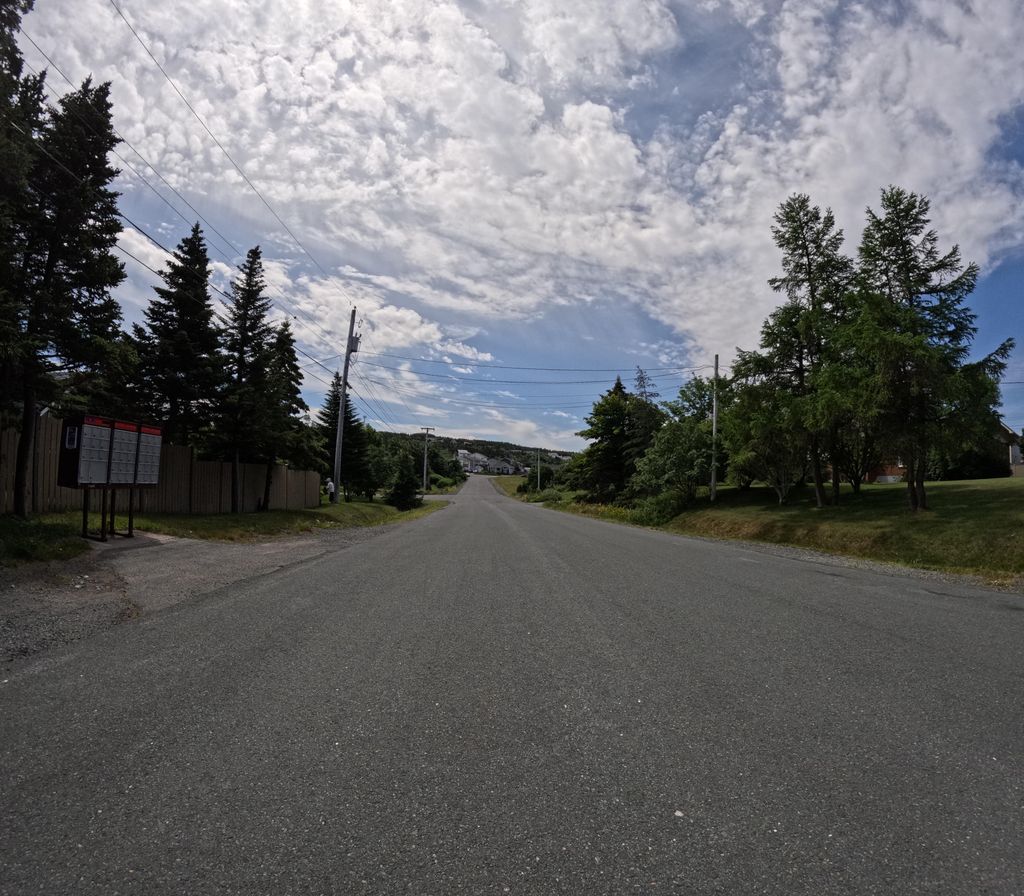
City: st_johns